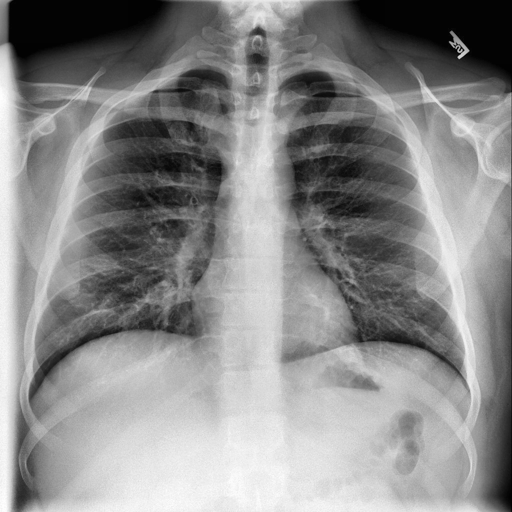
Finding: NORMAL